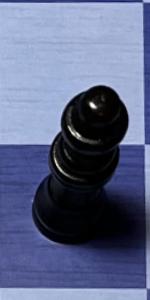
Label: Queen_Black